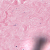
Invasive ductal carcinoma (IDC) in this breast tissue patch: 0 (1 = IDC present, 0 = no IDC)